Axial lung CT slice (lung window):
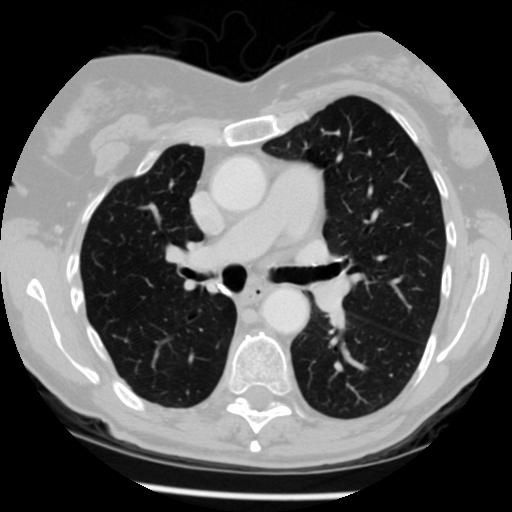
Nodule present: no